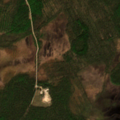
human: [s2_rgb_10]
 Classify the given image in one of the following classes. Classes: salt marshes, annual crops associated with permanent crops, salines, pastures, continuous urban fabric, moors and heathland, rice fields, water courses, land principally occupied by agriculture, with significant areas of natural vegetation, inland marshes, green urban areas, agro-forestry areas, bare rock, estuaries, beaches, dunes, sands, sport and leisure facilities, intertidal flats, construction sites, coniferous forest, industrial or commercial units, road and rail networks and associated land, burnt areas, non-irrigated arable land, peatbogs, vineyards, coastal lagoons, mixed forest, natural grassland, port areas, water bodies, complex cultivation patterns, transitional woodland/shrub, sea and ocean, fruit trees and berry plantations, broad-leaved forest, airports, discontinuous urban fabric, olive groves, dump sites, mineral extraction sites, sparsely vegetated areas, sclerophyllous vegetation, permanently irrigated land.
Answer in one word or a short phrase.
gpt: coniferous forest, mixed forest, peatbogs